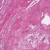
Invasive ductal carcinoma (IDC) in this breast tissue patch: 0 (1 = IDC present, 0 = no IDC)